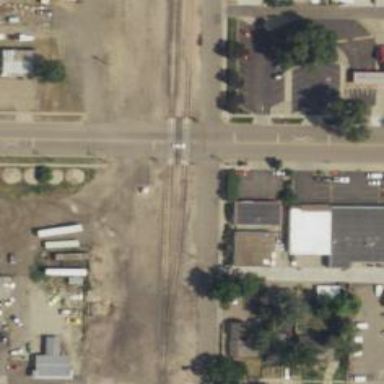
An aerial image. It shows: Railway siding for service.